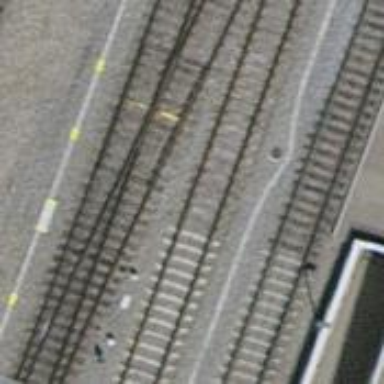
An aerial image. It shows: Single-track railway siding with electrified contact lines.